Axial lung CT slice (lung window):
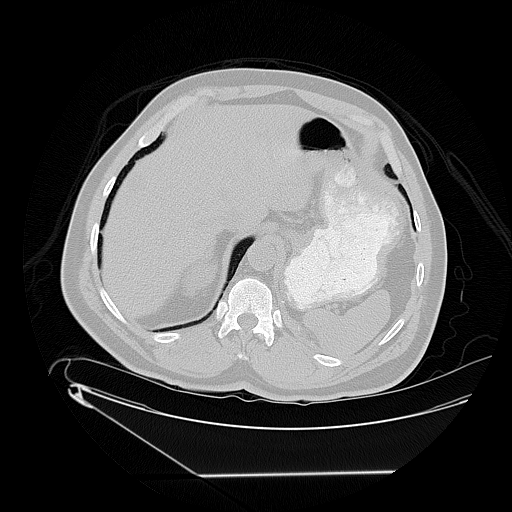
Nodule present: no